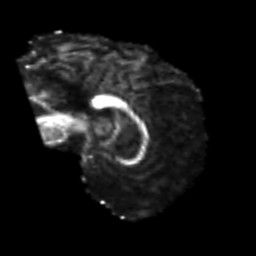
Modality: FA
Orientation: sagittal
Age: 64
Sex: male
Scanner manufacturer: siemens
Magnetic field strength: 3 T
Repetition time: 4.999 s
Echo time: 0.07946 s